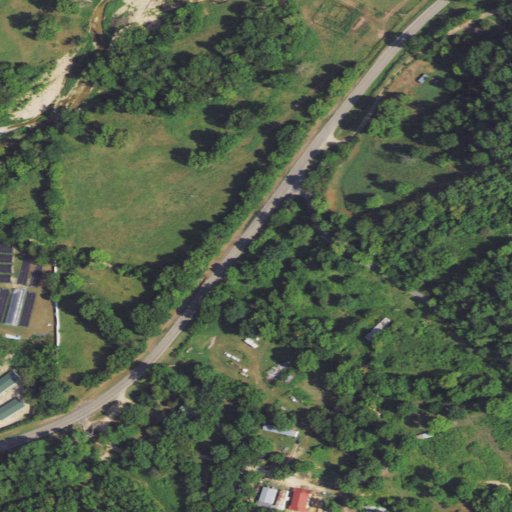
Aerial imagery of valley in Oklahoma named Wilkerson Hollow containing deciduous forest, pasture, open development, grassland, shrub, and low intensity development